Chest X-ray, AP view. Patient: 55 years old, sex F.
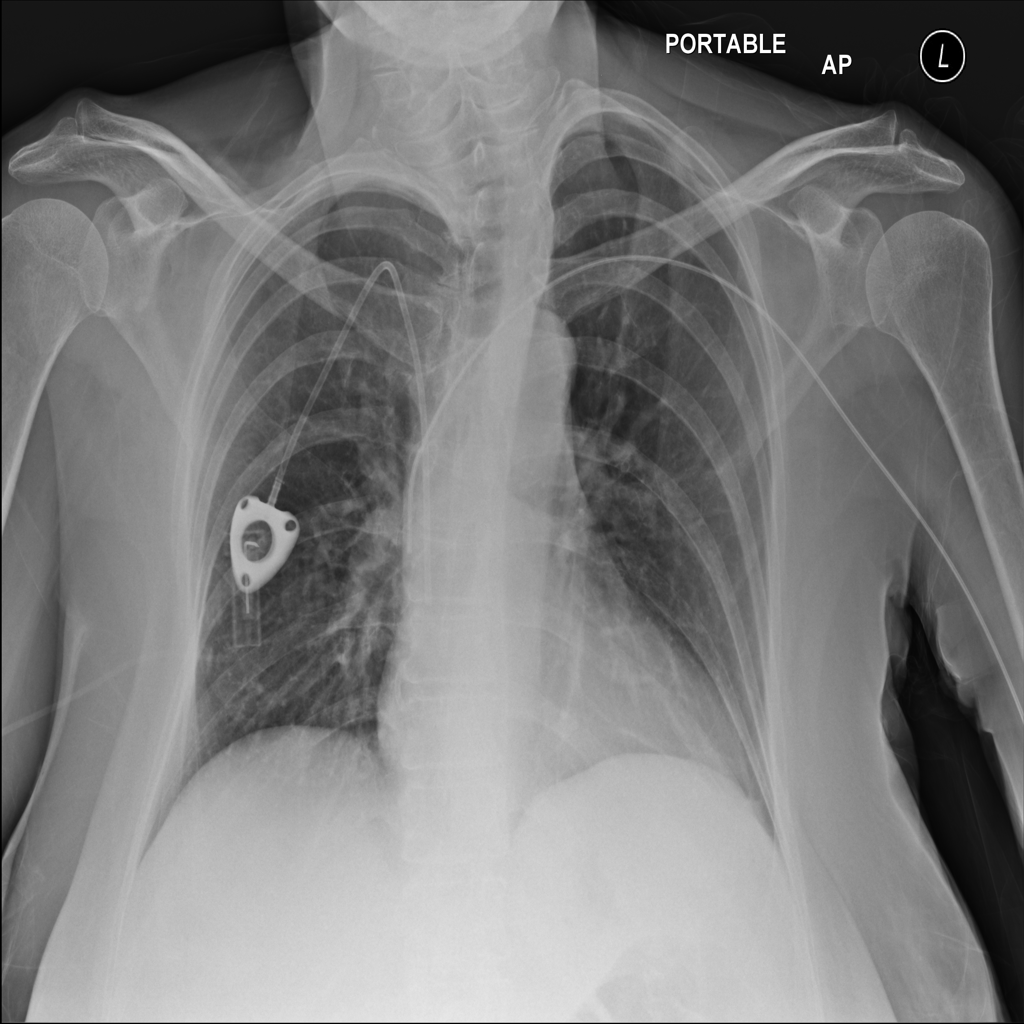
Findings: No Finding